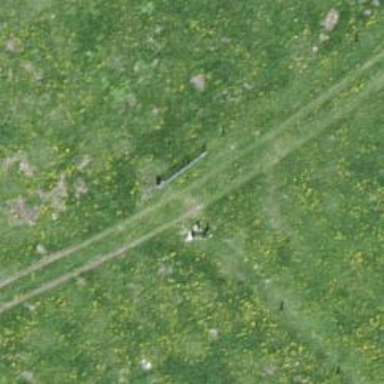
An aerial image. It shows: Grass track with grade5 track type.